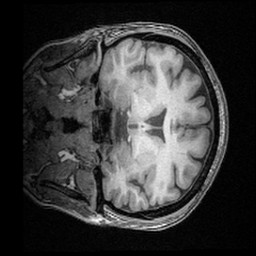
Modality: T1w
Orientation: coronal
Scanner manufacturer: ge
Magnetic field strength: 3 T
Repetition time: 0.008368 s
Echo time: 0.00326 s